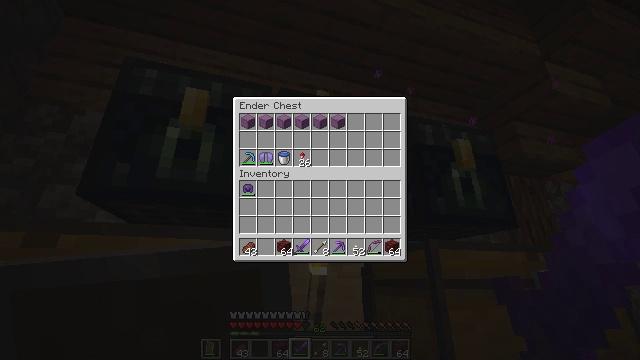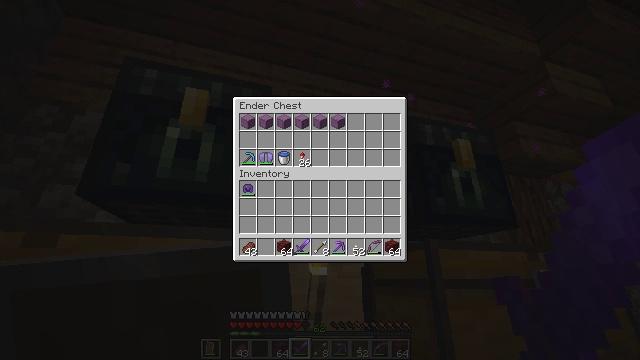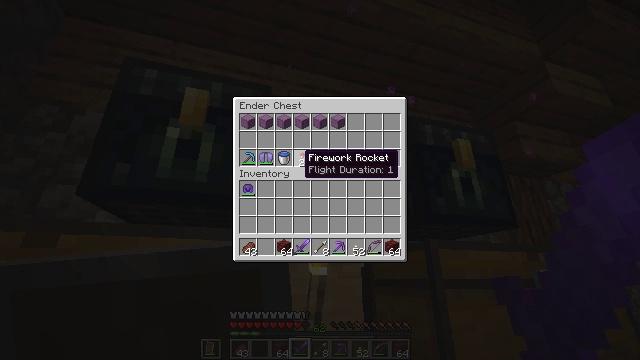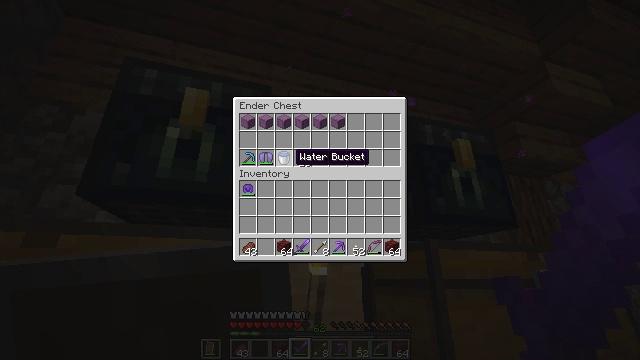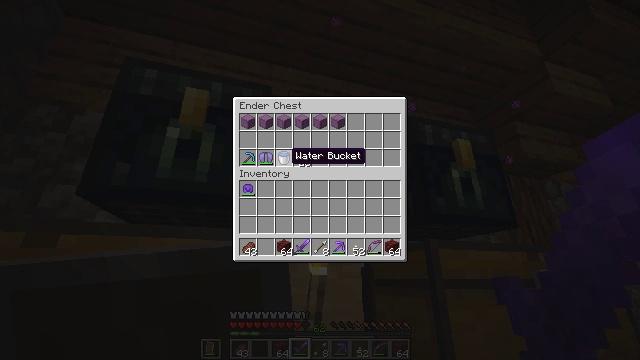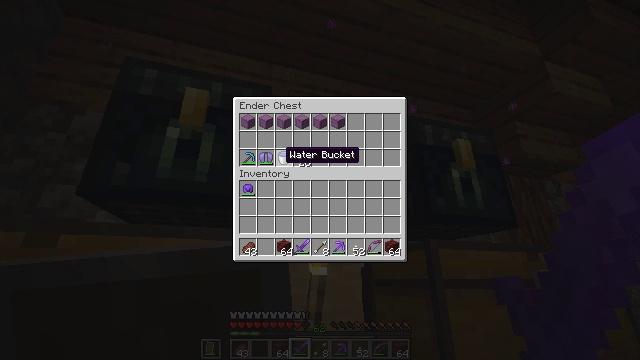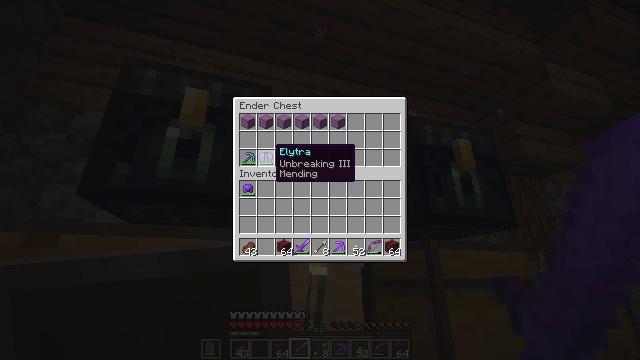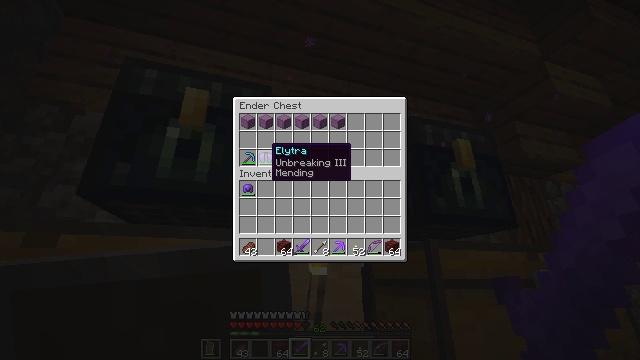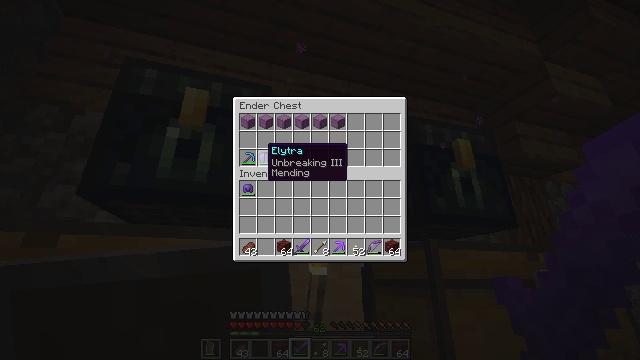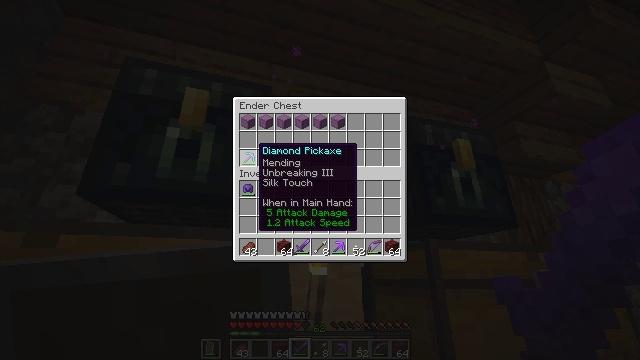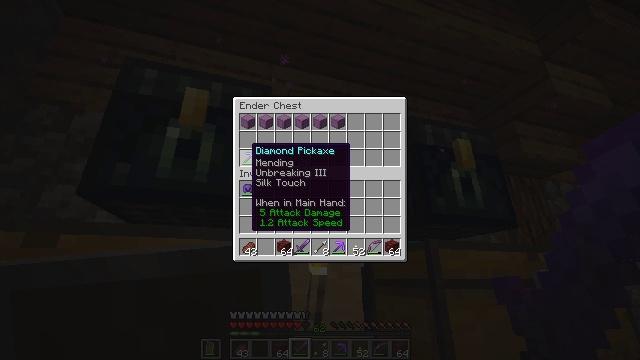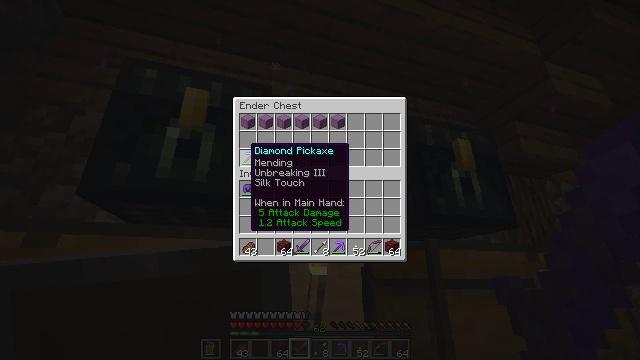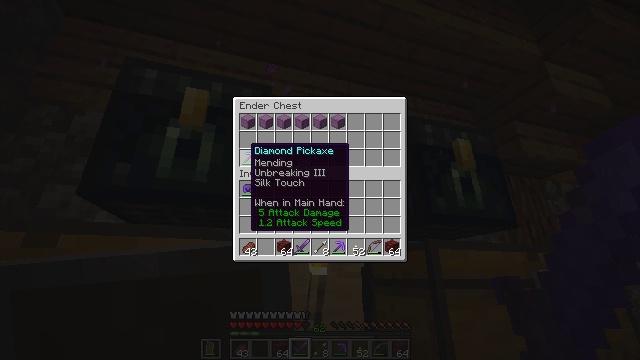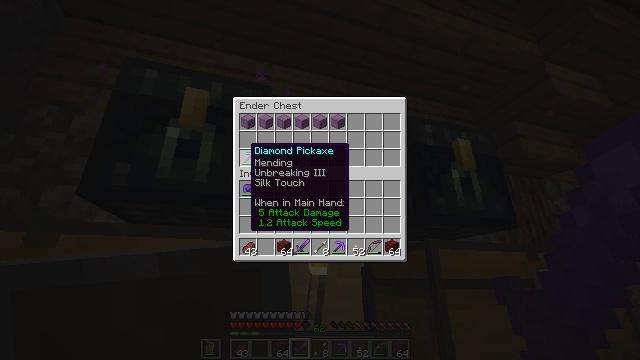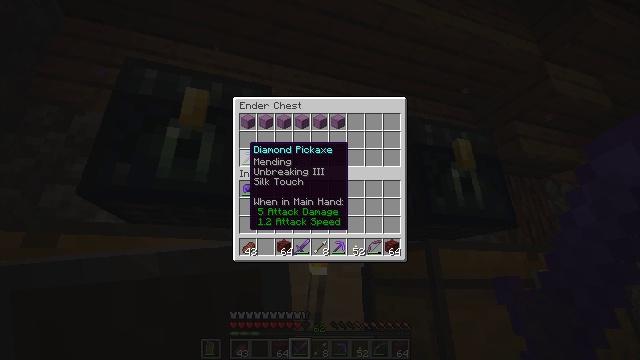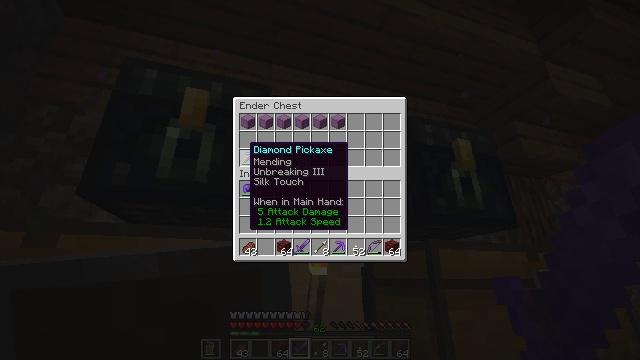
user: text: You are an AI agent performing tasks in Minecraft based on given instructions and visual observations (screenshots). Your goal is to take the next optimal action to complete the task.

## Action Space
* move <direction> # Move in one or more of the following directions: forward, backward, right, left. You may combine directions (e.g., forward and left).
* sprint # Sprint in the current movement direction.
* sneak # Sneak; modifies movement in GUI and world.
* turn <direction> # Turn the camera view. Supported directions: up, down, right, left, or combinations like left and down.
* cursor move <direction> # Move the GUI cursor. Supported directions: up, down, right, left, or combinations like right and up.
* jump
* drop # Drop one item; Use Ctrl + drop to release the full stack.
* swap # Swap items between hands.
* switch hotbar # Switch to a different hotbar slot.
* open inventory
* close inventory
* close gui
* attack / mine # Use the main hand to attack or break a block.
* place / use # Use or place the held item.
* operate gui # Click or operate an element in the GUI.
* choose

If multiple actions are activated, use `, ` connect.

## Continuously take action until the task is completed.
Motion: motion action
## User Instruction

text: Attack the ender chest to collect it.
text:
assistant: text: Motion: sneak
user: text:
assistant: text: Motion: sneak
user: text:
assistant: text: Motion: sneak, turn left
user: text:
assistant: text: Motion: sneak
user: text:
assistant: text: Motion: sneak
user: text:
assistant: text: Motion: sneak, turn left
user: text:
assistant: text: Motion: sneak
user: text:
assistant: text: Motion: sneak
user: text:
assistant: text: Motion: sneak, turn left
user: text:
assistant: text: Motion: sneak, turn left
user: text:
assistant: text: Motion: sneak
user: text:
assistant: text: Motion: sneak
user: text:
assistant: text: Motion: sneak
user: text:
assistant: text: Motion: sneak
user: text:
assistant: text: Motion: sneak
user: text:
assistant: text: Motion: sneak
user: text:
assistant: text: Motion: sneak
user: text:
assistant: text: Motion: sneak
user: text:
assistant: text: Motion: sneak
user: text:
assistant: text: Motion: sneak
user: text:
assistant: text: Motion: sneak
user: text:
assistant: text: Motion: sneak
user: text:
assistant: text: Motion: sneak
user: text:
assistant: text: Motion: close inventory
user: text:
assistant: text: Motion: close inventory
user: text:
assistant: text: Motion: no_op
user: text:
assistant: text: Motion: turn left and down
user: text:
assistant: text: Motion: turn left and down
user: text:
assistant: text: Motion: turn left and down
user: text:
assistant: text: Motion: turn left and down